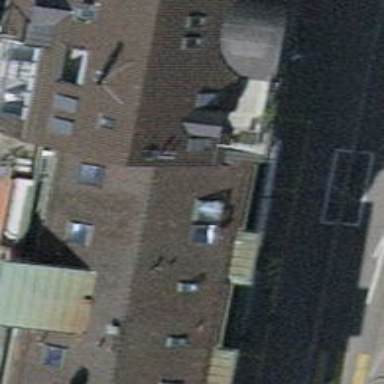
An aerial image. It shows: Beauty shop.